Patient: sex F, age 57
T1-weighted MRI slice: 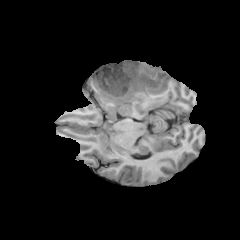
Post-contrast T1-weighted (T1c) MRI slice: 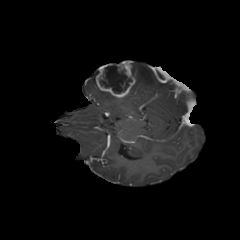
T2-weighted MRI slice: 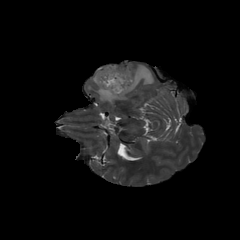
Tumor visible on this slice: yes
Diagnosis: Glioblastoma, IDH-wildtype
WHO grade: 4